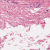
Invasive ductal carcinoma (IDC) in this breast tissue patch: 0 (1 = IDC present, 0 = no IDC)